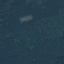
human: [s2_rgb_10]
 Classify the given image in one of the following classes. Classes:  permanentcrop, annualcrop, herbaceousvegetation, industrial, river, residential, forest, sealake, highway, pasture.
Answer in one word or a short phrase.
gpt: Forest